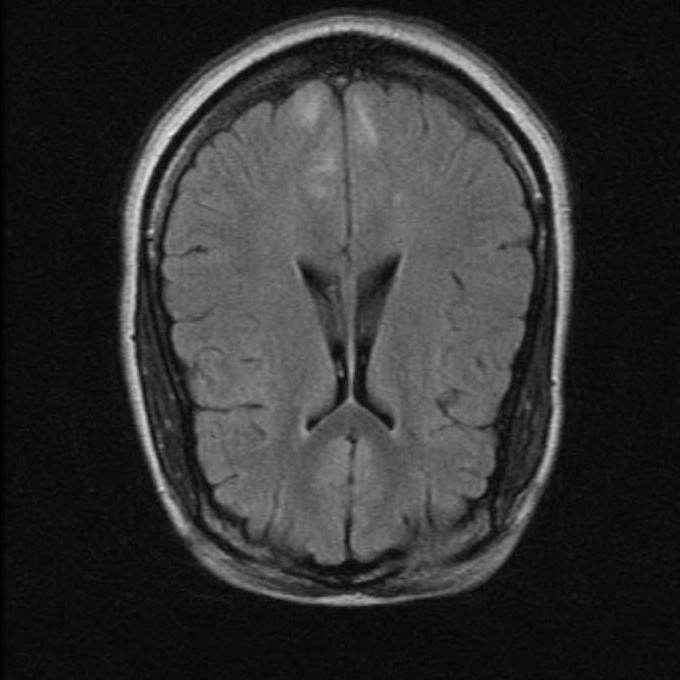
Label: notumor